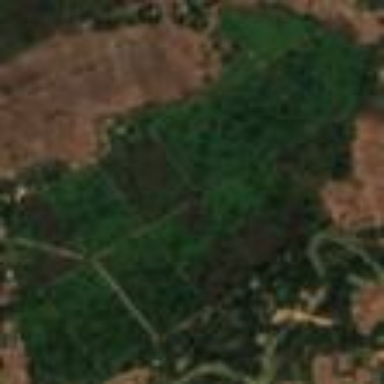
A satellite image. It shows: Orchard filled with tea plants.